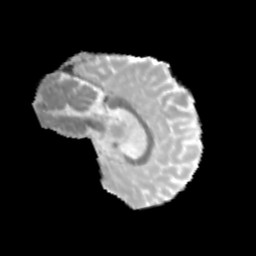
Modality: MD
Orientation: sagittal
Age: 11
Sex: male
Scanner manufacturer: siemens
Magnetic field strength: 3 T
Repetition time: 3.8 s
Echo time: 0.07 s